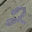
Label: 2